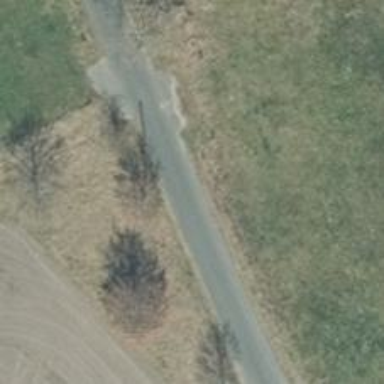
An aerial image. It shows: Minor power line.